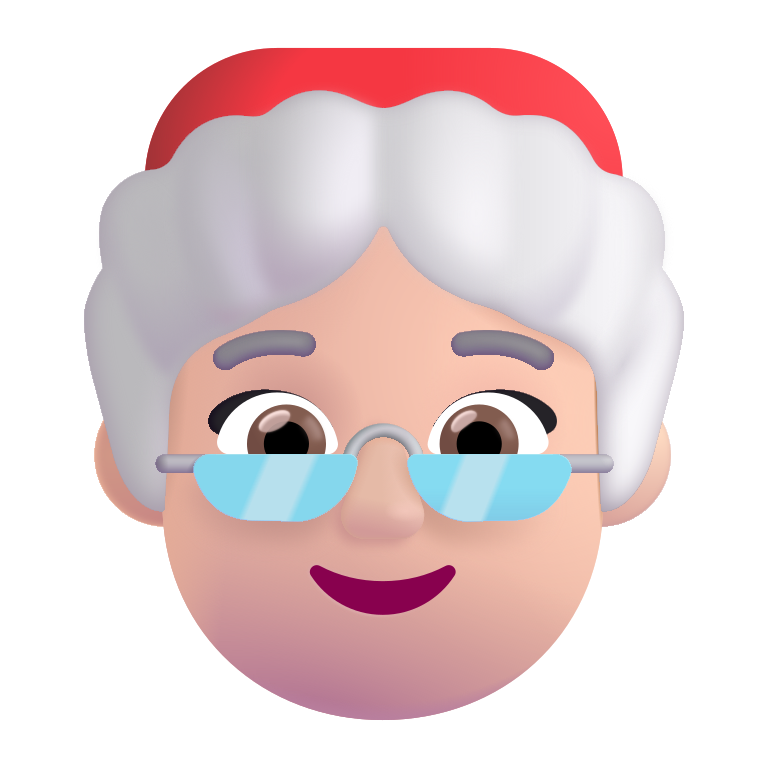
mrs claus color light